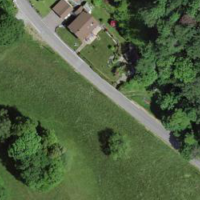
EUNIS habitat code: 44
Species observed at this site:
Lathyrus vernus
Orchis anthropophora